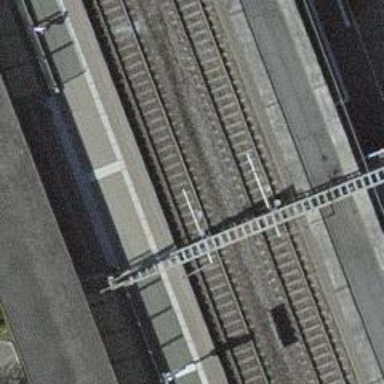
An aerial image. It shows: Public transport stop position.